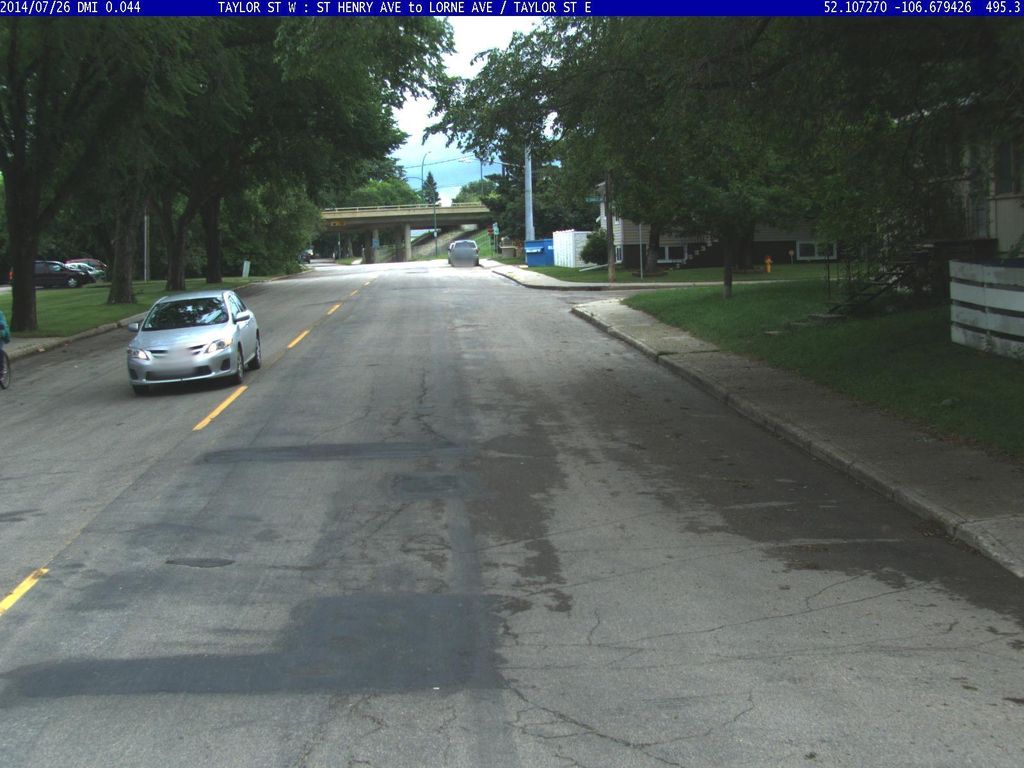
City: saskatoon